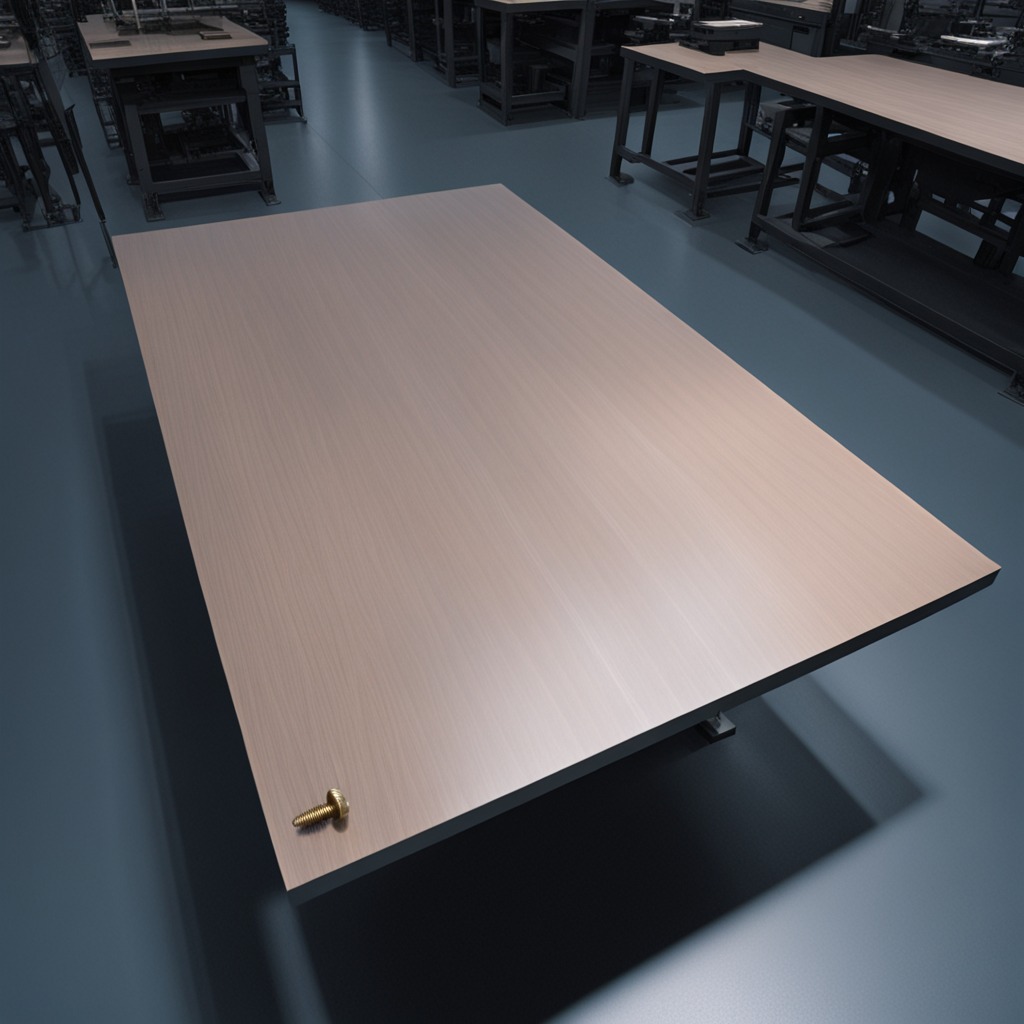
A metal screw lies on a clean empty table in a basement in the evening soft directional lighting on the tabletop realistic grain studio-quality clarity centered framing